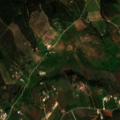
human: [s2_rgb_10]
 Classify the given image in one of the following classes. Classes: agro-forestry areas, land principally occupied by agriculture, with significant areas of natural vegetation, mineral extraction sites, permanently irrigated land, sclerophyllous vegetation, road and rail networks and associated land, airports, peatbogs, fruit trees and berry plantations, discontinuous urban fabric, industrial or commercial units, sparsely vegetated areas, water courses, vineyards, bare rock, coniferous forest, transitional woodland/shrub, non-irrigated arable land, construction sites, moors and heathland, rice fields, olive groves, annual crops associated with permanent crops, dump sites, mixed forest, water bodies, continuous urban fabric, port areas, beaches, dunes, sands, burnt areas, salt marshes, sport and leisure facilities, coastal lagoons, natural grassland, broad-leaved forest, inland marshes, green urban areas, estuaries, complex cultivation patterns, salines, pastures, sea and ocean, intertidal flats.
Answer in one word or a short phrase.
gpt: fruit trees and berry plantations, complex cultivation patterns, land principally occupied by agriculture, with significant areas of natural vegetation, broad-leaved forest, sclerophyllous vegetation, transitional woodland/shrub